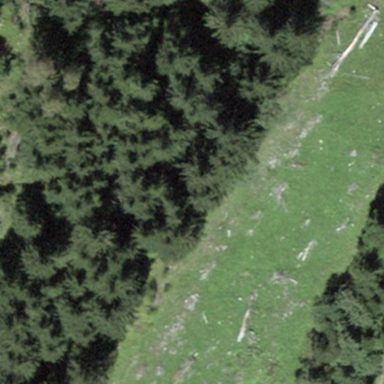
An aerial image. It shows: Forest area.